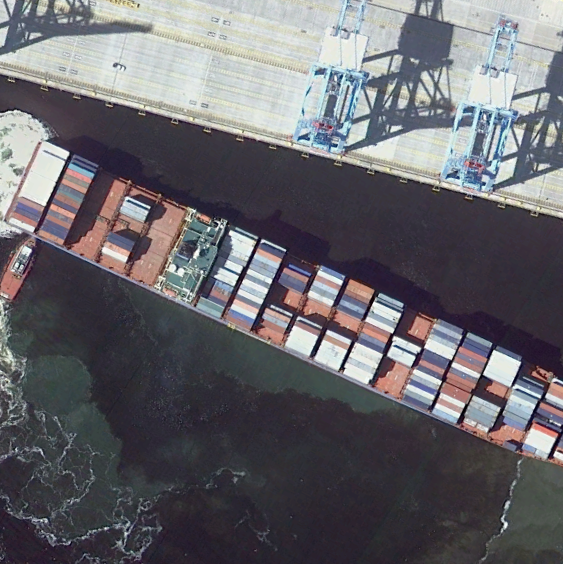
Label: Container_ship